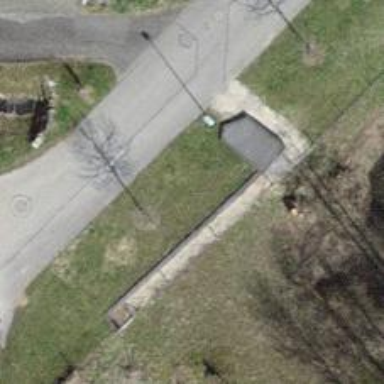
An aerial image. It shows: Culvert tunnel.